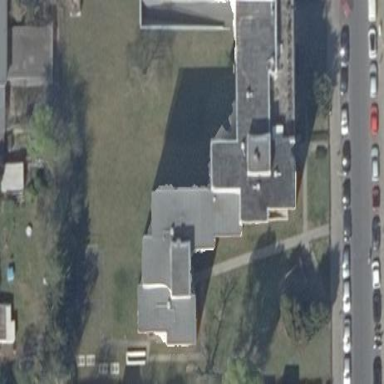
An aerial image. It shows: Building with apartments and flat roof.